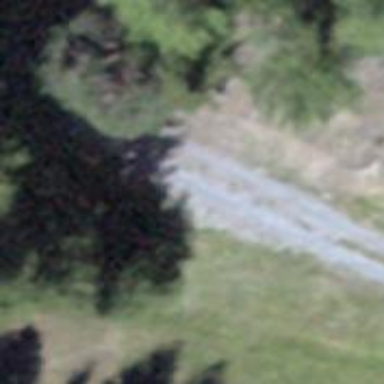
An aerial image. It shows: Track with pebblestone surface. The track type is grade2.